Question: On my Jenkins build server, I want to set an Authentication Token so that only users that know the token can fire off builds. (As described <URL>
<URL> says that it should be configurable under my job's "Build Triggers" configuration.
However, my server has no such fields, and I'm running the latest version (1.546). Mine looks like this:
.
As you can see, this doesn't really look like the docs say it should.
How can I set this token?
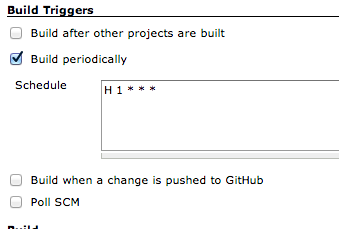
Answer: You're missing the Build Trigger:

This is only visible with Security enabled. To get this option from a freshly downloaded 1.546 WAR, I changed from to at least . For ease/speed of testing, under I selected and :